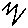
Label: zigzag